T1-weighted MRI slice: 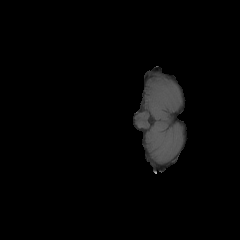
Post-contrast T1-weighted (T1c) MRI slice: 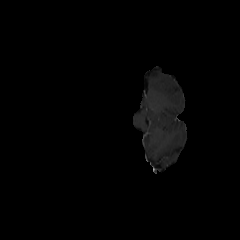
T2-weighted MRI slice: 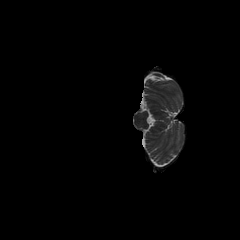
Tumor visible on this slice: no